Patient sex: F
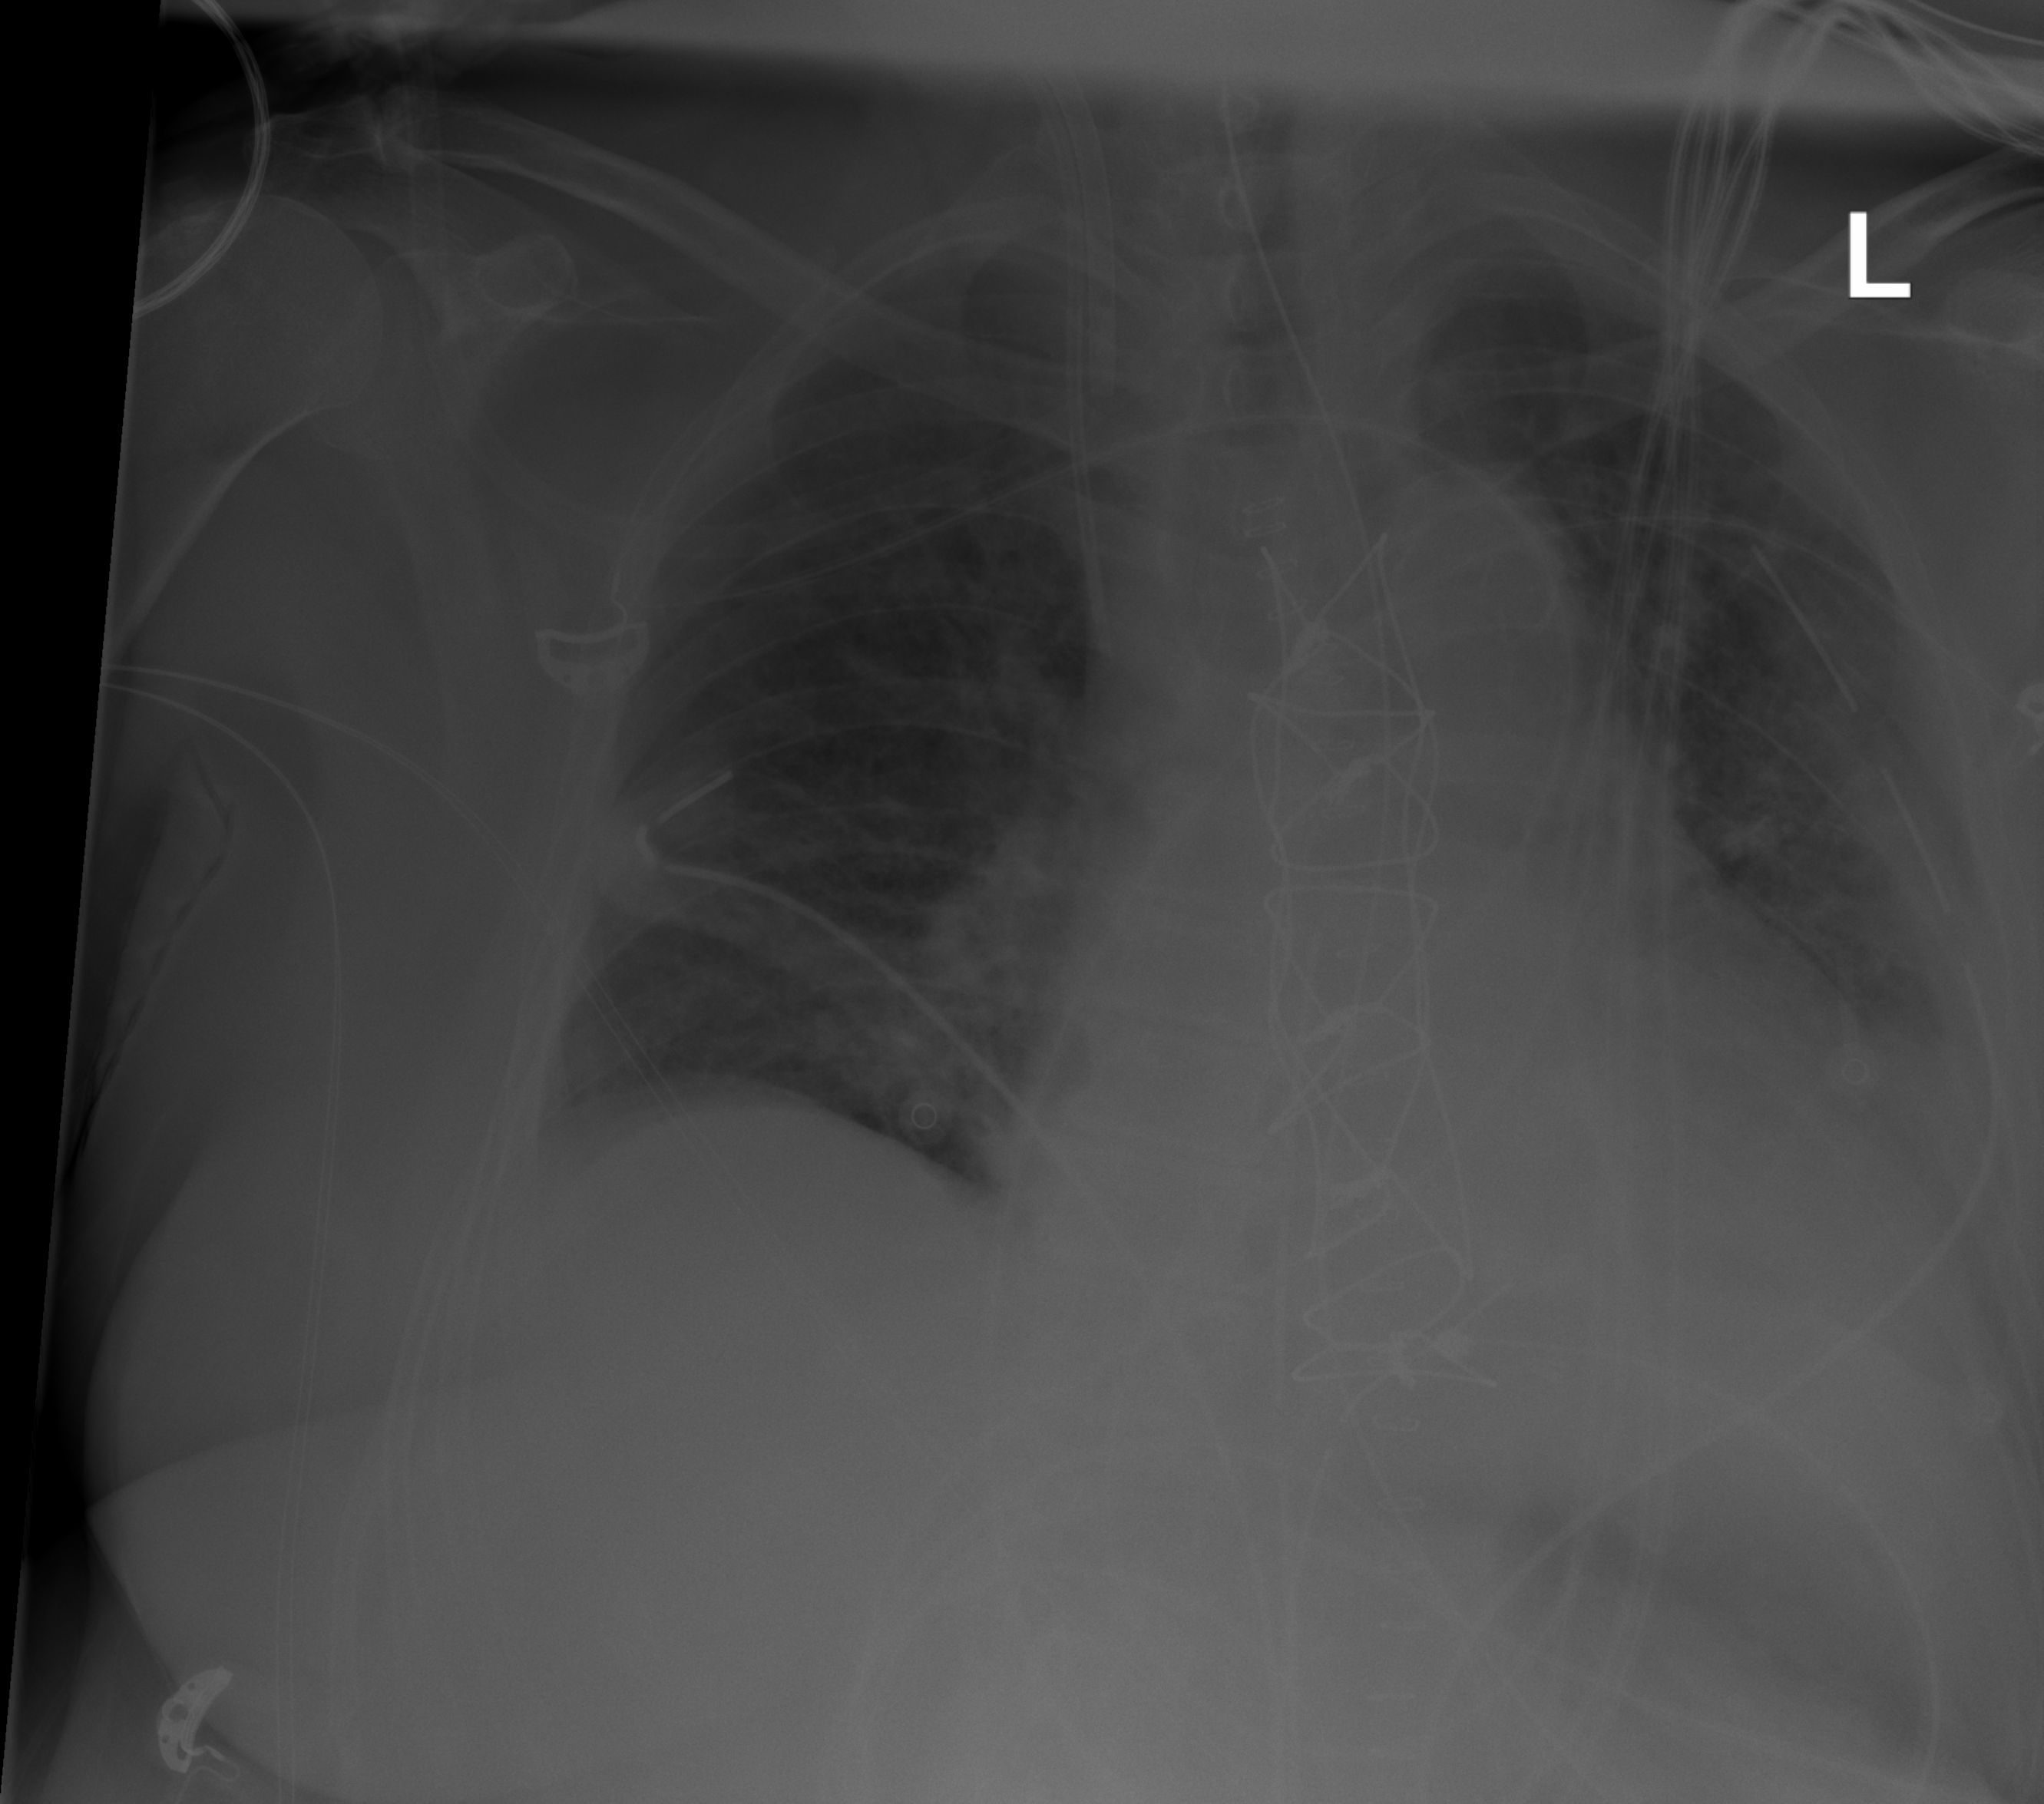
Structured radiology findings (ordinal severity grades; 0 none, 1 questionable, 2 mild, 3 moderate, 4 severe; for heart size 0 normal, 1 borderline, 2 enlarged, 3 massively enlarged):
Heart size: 2
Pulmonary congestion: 1
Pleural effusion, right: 0
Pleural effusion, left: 1
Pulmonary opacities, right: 0
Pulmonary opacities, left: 1
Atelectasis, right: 0
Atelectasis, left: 2